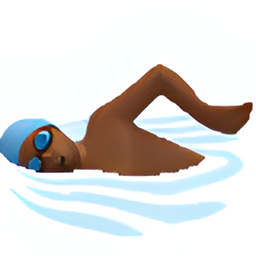
Name: swimmer
Emoji: 🏊🏾
Group: People & Body
Sub-group: person-sport